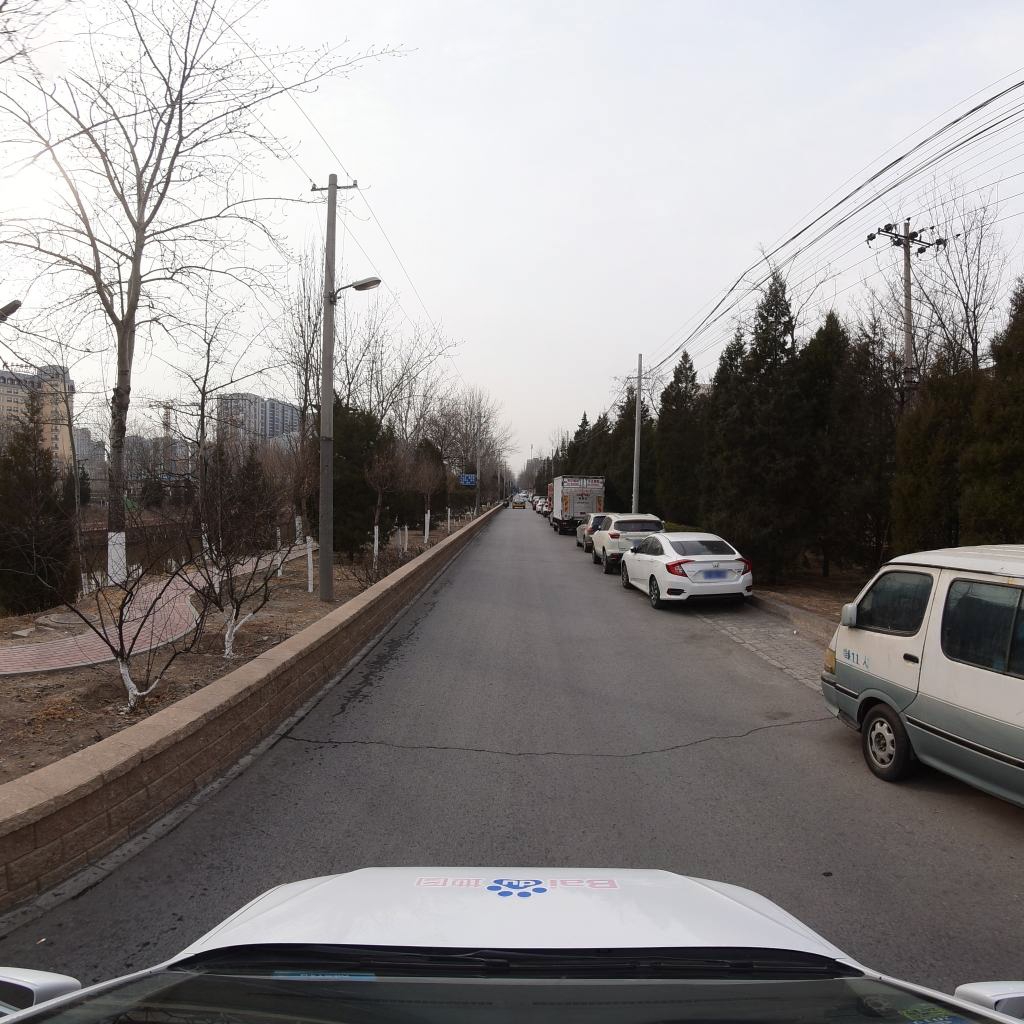
Region: Fengtai
Road damage annotations: transverse crack